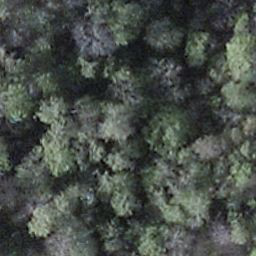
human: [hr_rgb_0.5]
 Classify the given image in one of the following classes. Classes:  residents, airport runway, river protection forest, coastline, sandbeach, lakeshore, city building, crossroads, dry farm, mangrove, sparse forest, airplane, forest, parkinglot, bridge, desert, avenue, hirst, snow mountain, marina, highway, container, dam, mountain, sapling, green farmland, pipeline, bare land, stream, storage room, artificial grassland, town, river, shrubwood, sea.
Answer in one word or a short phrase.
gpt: shrubwood